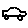
Label: car